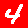
Digit: 4